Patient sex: F
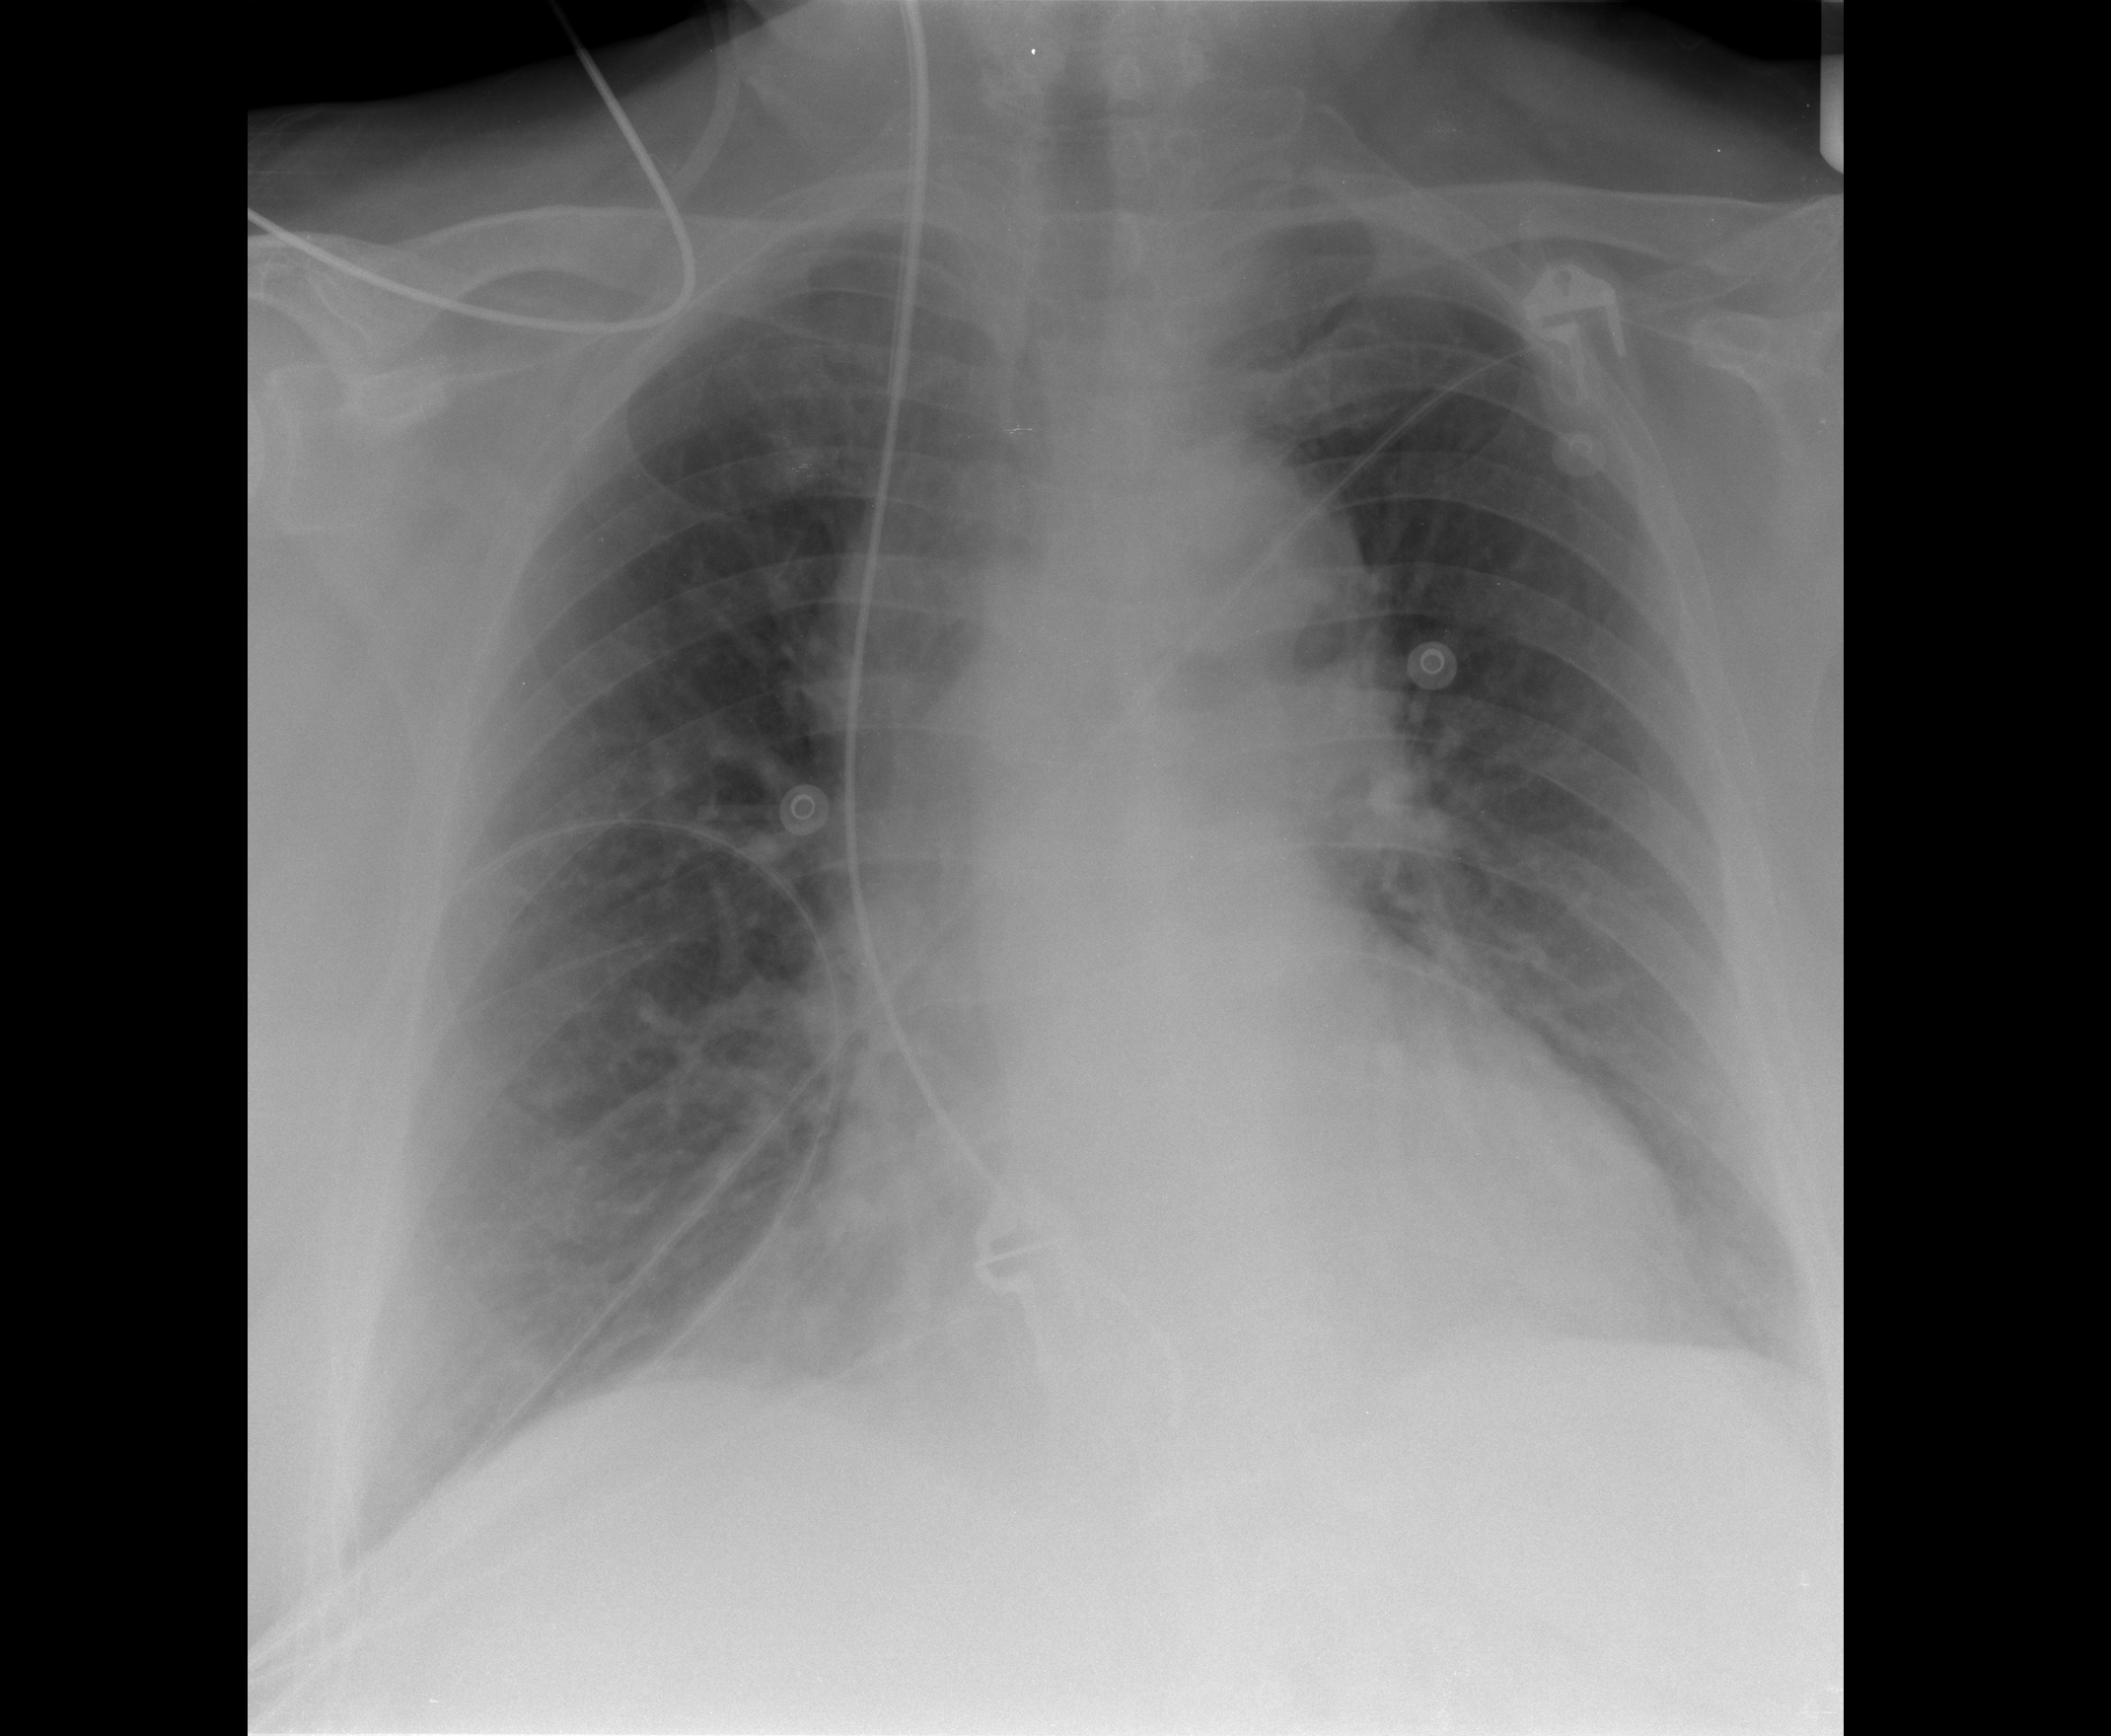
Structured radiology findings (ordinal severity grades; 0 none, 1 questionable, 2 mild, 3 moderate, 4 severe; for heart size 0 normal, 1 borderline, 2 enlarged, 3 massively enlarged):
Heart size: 1
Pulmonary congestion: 2
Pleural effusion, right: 1
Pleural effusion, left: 0
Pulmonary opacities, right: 0
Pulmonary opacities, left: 0
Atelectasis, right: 2
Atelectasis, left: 0